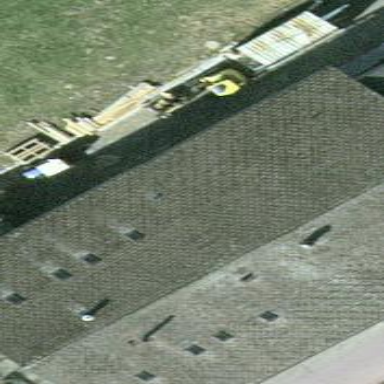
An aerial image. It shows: Building with gabled roof oriented across.